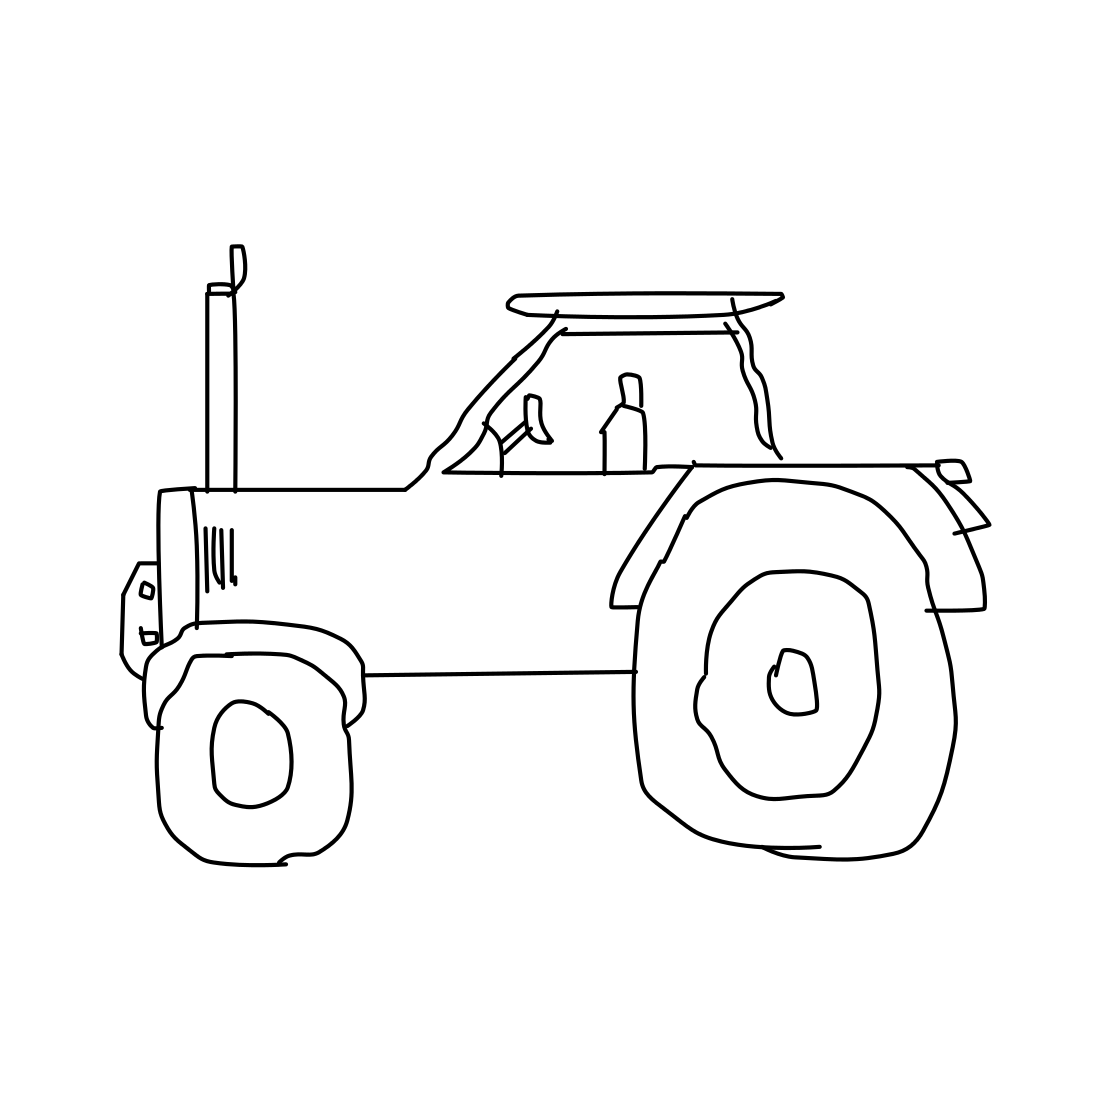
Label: tractor